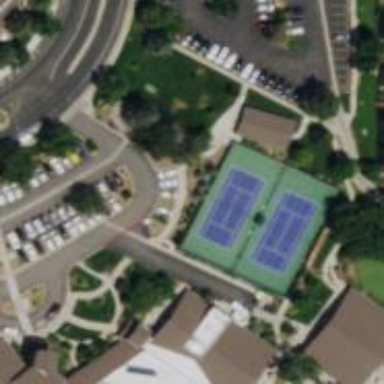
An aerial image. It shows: Tennis court on the leisure land pitch.